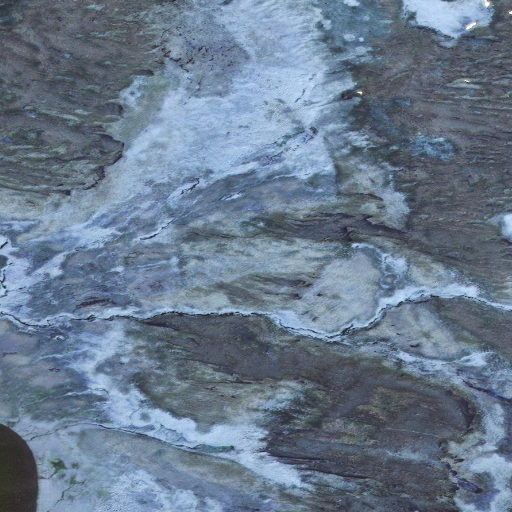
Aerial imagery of mountain in Alaska named Mandarin Hill containing only unknown